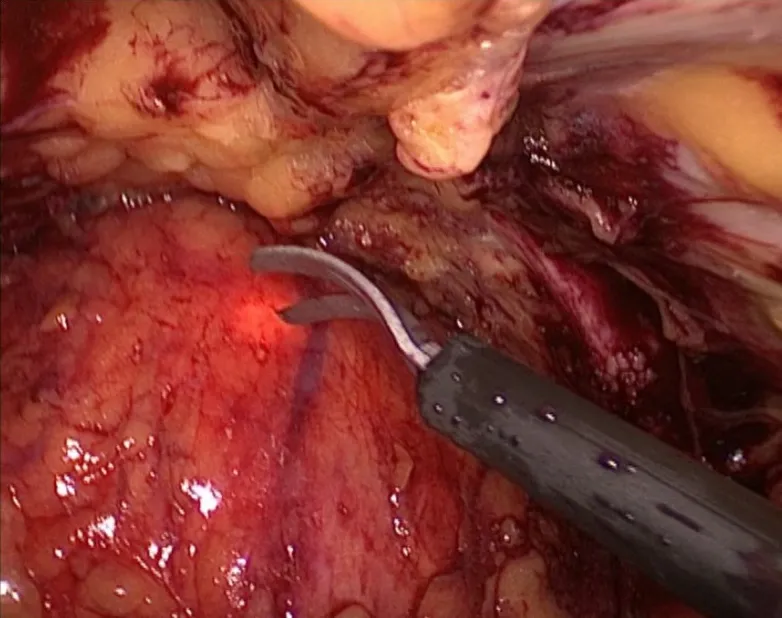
Laparoscopic view to start resection over guidance of cystoscopy light.
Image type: endoscopy (other_endoscopy)